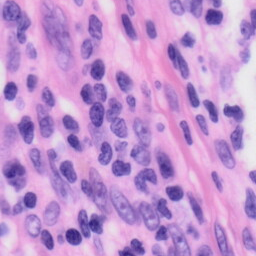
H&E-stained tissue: Skin